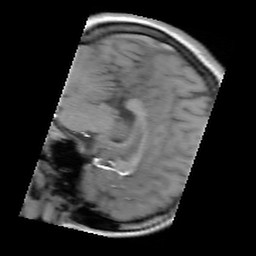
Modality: FLASH
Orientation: sagittal
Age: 20
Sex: female
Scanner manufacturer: siemens
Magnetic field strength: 3 T
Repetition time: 0.245 s
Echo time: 0.0026 s